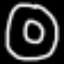
Label: donut